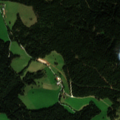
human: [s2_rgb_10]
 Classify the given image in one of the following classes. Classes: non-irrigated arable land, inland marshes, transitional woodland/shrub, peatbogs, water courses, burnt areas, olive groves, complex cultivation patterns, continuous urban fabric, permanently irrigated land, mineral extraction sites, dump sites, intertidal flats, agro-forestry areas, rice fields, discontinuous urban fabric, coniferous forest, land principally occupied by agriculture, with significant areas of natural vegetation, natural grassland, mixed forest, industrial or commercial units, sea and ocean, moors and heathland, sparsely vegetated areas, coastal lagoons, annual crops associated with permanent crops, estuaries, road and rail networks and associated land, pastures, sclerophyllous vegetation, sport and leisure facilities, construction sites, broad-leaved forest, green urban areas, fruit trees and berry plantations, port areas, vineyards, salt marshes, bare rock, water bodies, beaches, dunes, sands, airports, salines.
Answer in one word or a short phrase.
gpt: pastures, coniferous forest